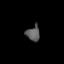
Tissue: skin
Cell type: Fibroblasts
Senescence score: 0.2785
Nuclear area (px): 194
Mean DAPI intensity: 92.758